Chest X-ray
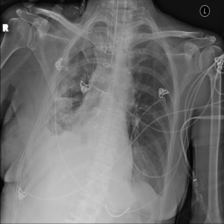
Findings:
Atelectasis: negative
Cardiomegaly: negative
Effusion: positive
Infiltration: negative
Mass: negative
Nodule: positive
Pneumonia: negative
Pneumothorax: negative
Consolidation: negative
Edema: negative
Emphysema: negative
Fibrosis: negative
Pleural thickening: negative
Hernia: negative